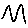
Label: zigzag